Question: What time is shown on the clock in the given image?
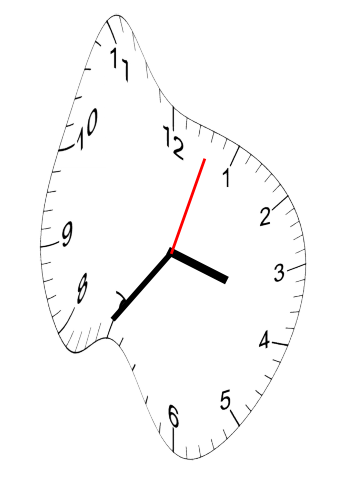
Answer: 03:36:03